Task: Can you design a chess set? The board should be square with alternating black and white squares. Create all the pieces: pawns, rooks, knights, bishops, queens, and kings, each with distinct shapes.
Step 1337:
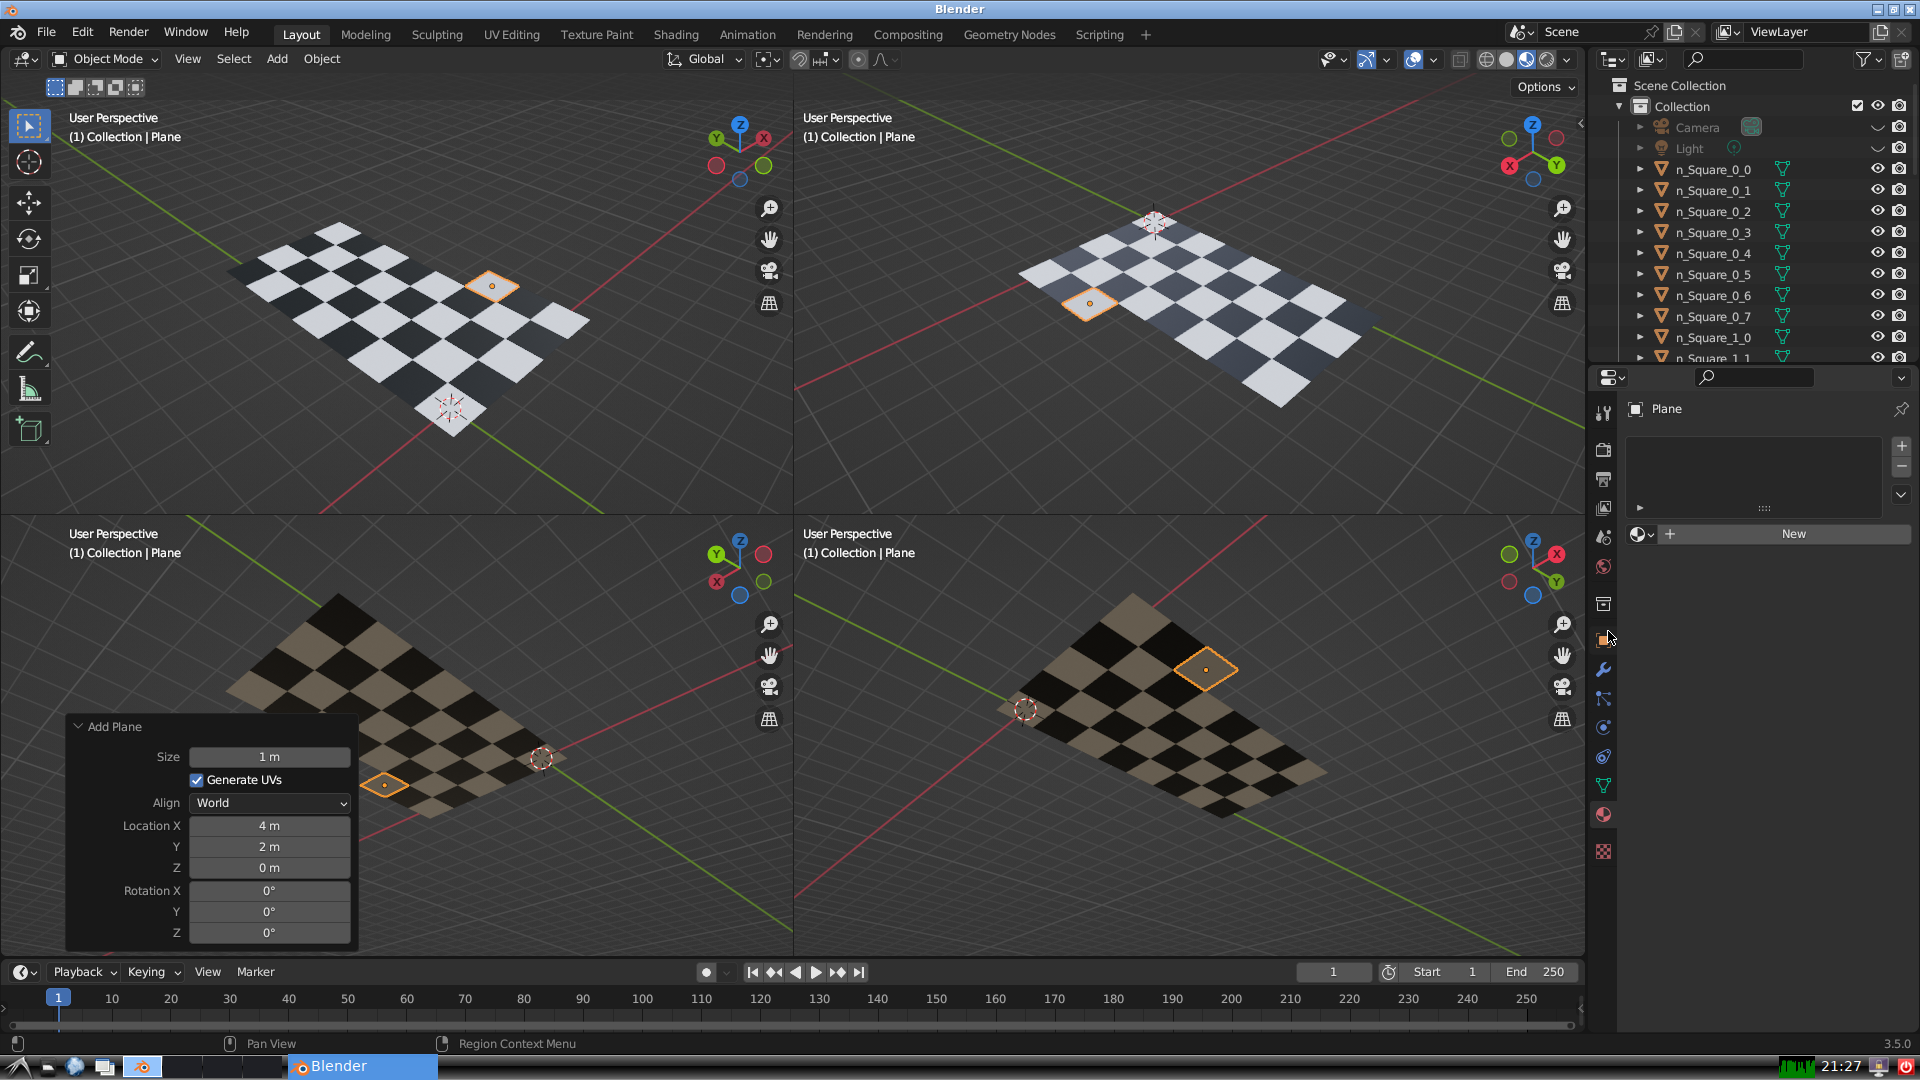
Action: click: no